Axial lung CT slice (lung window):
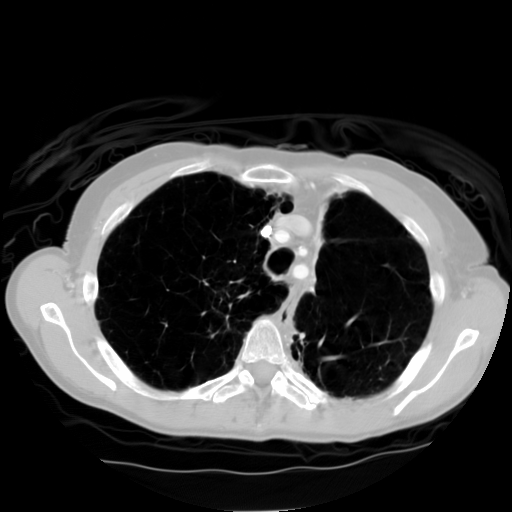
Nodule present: no